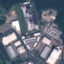
Land use / land cover: Industrial